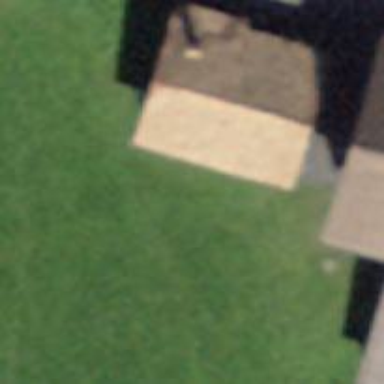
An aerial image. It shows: Shed building.